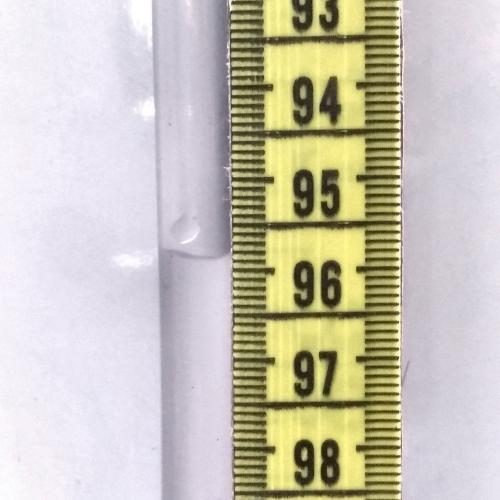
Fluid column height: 95.8 cm